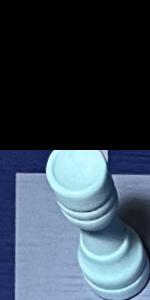
Label: Rook_White